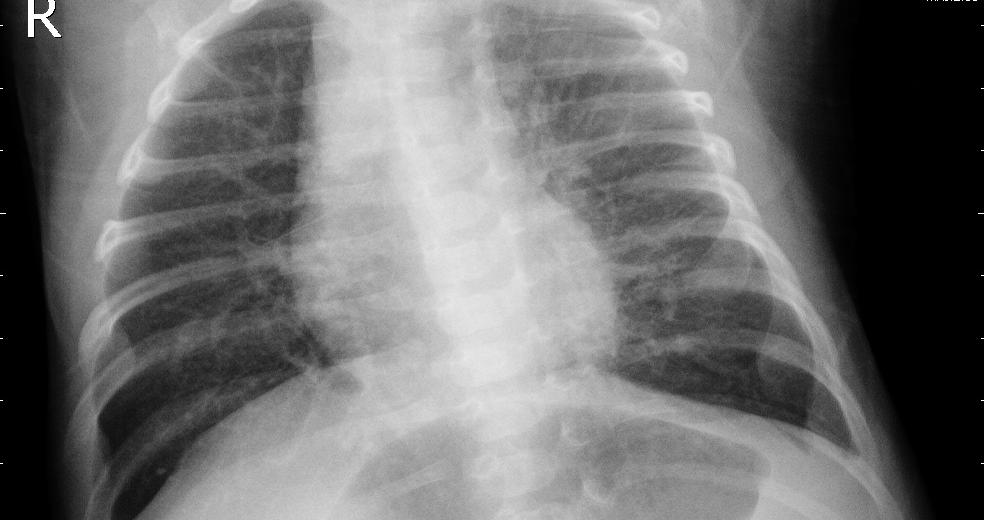
Diagnosis: PNEUMONIA